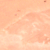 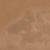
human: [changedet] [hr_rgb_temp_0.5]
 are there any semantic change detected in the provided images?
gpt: There is no change to mention.